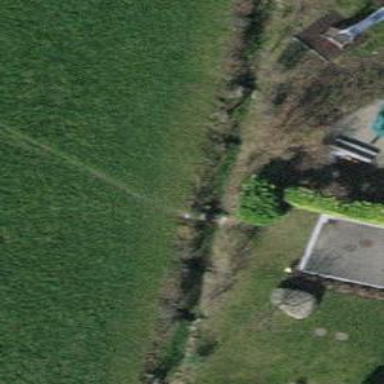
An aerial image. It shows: Path.